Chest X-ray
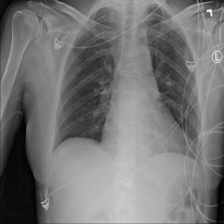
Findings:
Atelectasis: negative
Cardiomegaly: negative
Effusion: negative
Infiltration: positive
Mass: negative
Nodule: negative
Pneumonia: negative
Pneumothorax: negative
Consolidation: negative
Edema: negative
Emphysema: negative
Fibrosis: negative
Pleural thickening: negative
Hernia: negative